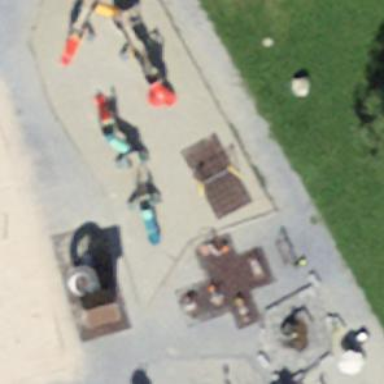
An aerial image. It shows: Playground area for leisure land.